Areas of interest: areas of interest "Sport and cultural"
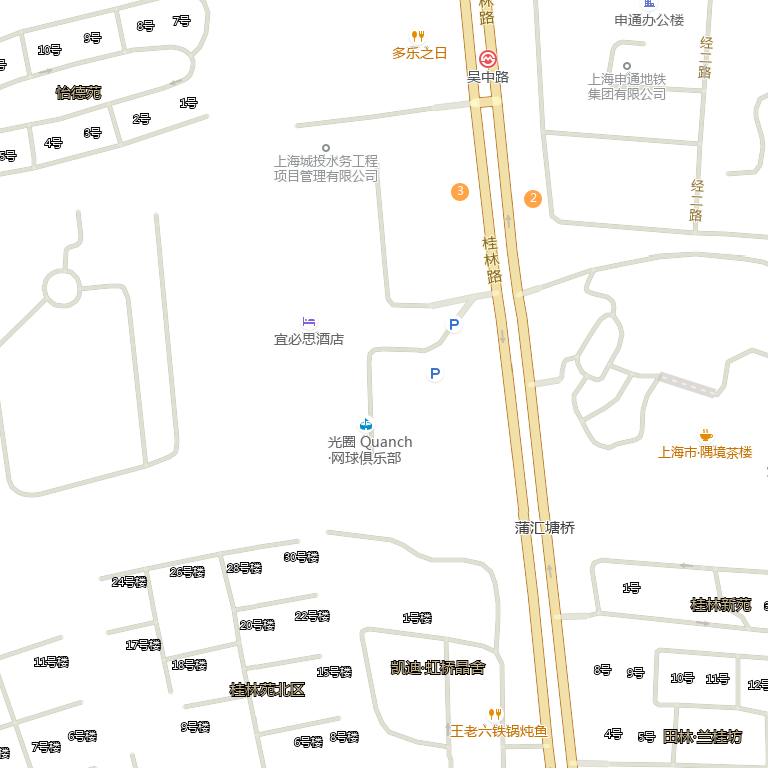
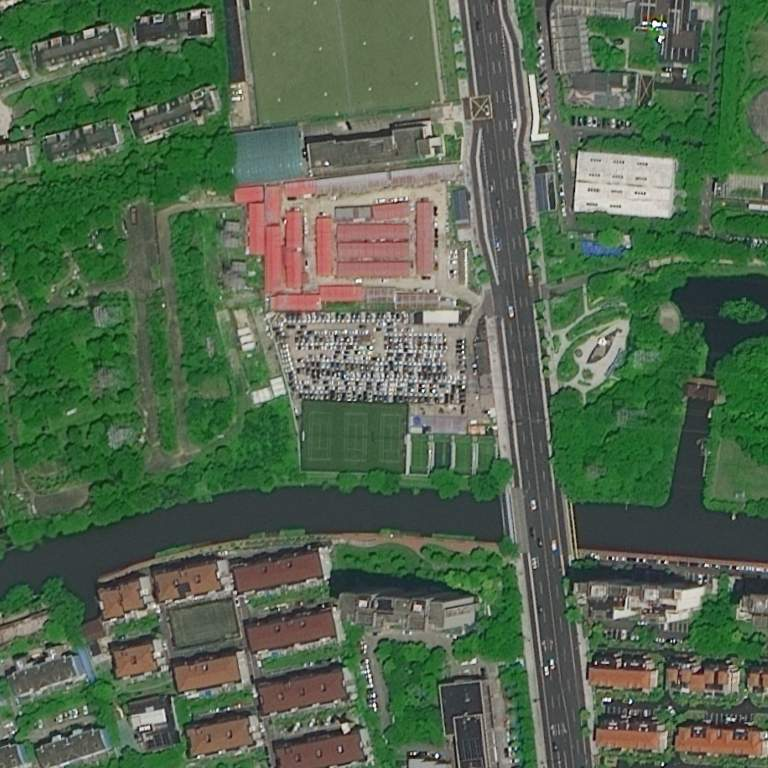